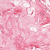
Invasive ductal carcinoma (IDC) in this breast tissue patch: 0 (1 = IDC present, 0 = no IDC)